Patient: sex F, age 22
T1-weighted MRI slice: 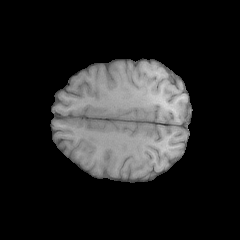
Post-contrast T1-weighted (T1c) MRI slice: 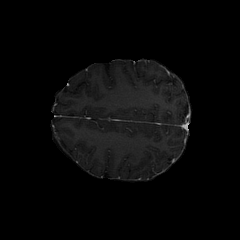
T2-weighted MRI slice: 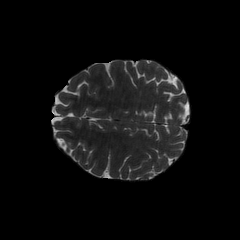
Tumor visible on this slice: no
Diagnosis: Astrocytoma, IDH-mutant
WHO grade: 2